Question: I'm trying to find a record that I know exist in the database. When searching for it using this query nothing is found.
'''
List<OrganizationALE> ales =
_ctx.OrganizationALEs.Where(c => c.OrganizationId.Equals(organizationId) && c.LastModified.Equals(modified) && c.StartDate.Equals(start)).ToList();
'''
But when I search using this query it is clearly there in the result using watch.

And if I try pull it out on the very next line using
'var found = ales.First(a => a.LastModified == modified);'
I get an exception say 'Sequence contains no matching element'
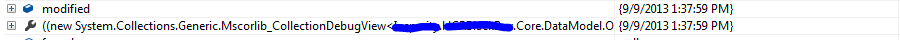
Answer: I bet it's because 'modified' and/or 'start' contains milliseconds that are not stored with the same precision in the database ('datetime' in SQL Server?) so that the comparison fails in the database.
Possible solutions are <URL>' in SQL Server or avoid using equality comparisons with 'DateTime' values and use '>=' and '<=' instead.